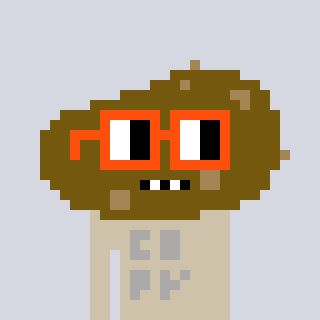
a pixel art character with square orange glasses, a potato-shaped head and a bege-colored body on a cool background